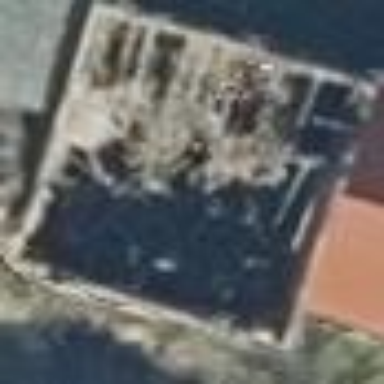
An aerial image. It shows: Ruins of building with flat red roof.